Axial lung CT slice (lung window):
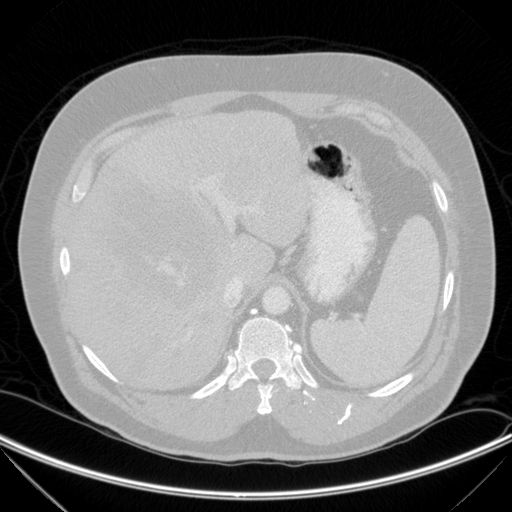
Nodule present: no